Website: bh-photo
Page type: address-validator
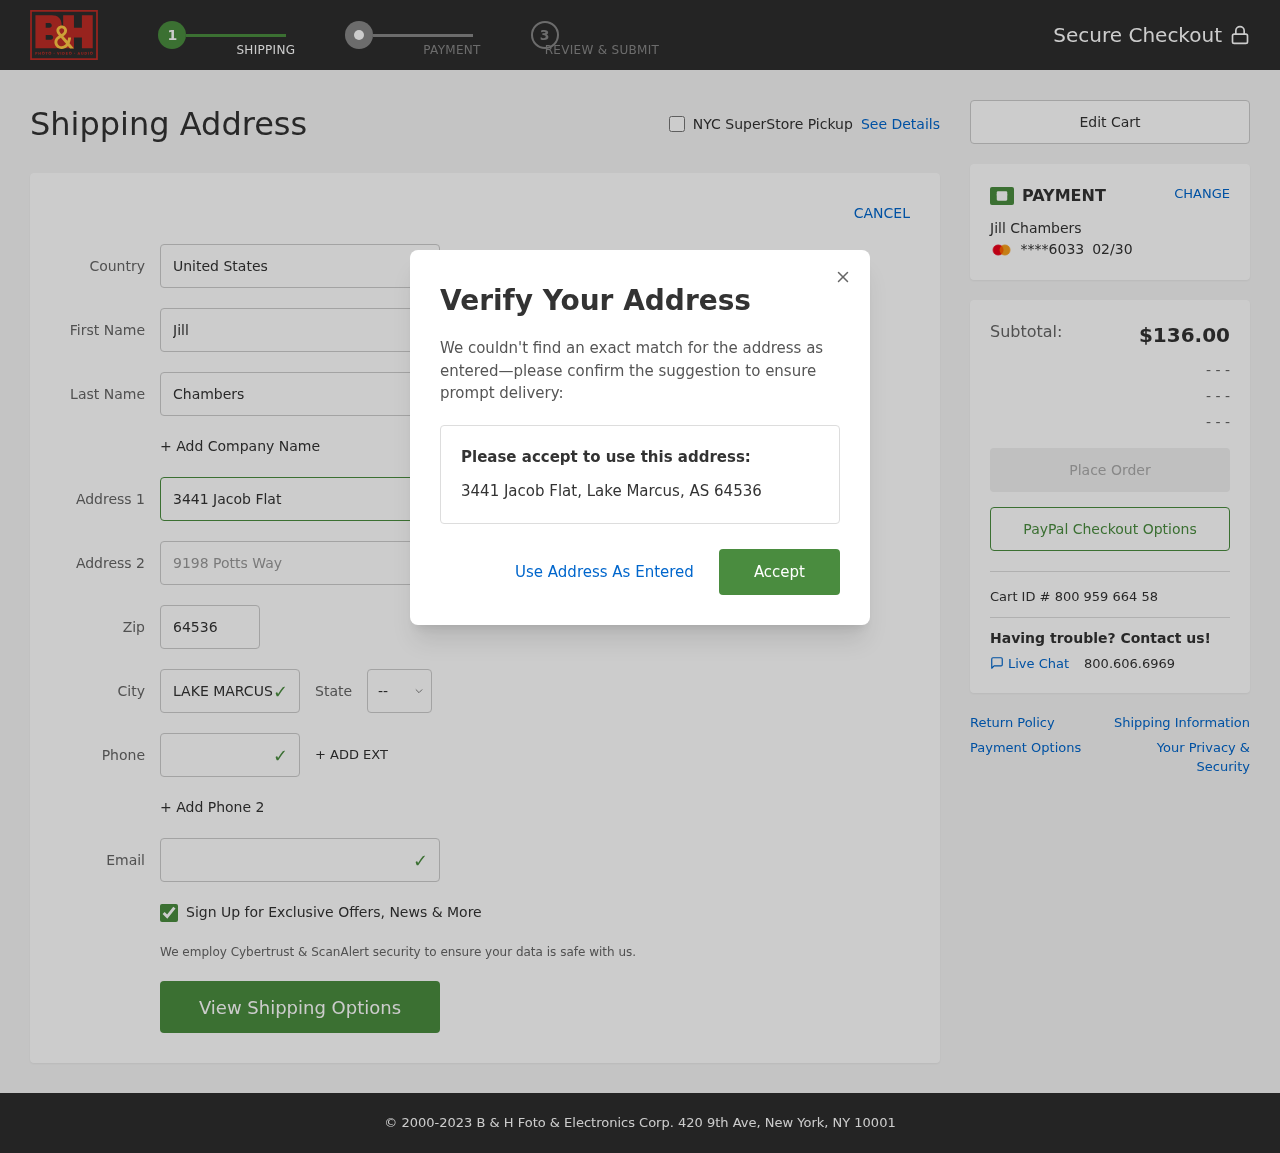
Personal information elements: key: PII_CARD_EXPIRY
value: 02/30
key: PII_CARD_LAST4
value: ****6033
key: PII_CITY
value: Lake Marcus
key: PII_COUNTRY
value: United States
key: PII_EMAIL
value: jill_chambers@hotmail.com
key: PII_FIRSTNAME
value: Jill
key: PII_FULLNAME
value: Jill Chambers
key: PII_LASTNAME
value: Chambers
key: PII_PHONE
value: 6049115819
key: PII_POSTCODE
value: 64536
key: PII_STATE_ABBR
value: AS
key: PII_STREET
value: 3441 Jacob Flat
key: PII_STREET2
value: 9198 Potts Way
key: PII_CITY_STATE_ZIP
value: Lake Marcus, AS 64536
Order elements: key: ORDER_SUBTOTAL
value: $136.00
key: ORDER_ID
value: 800 959 664 58